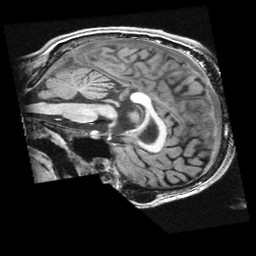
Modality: T1w
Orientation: sagittal
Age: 21
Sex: male